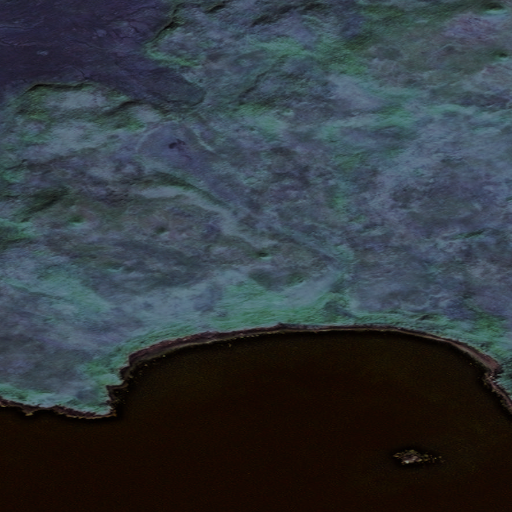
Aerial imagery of cape in Alaska named Split Point containing only unknown